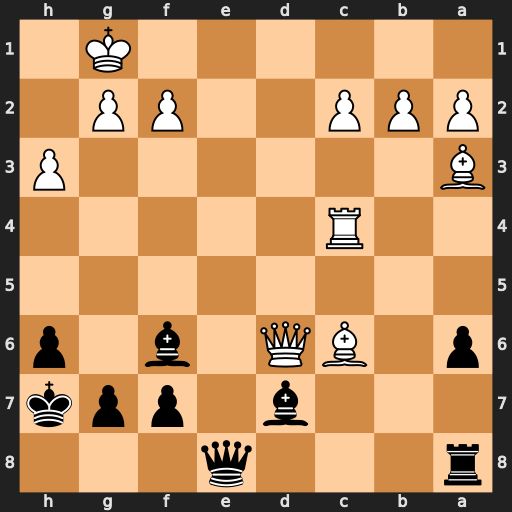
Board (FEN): r3q3/3b1ppk/p1BQ1b1p/8/2R5/B6P/PPP2PP1/6K1
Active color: b
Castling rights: -
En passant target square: -
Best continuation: Qe1+ Kh2 Be5+ Qxe5 Qxe5+